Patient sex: M
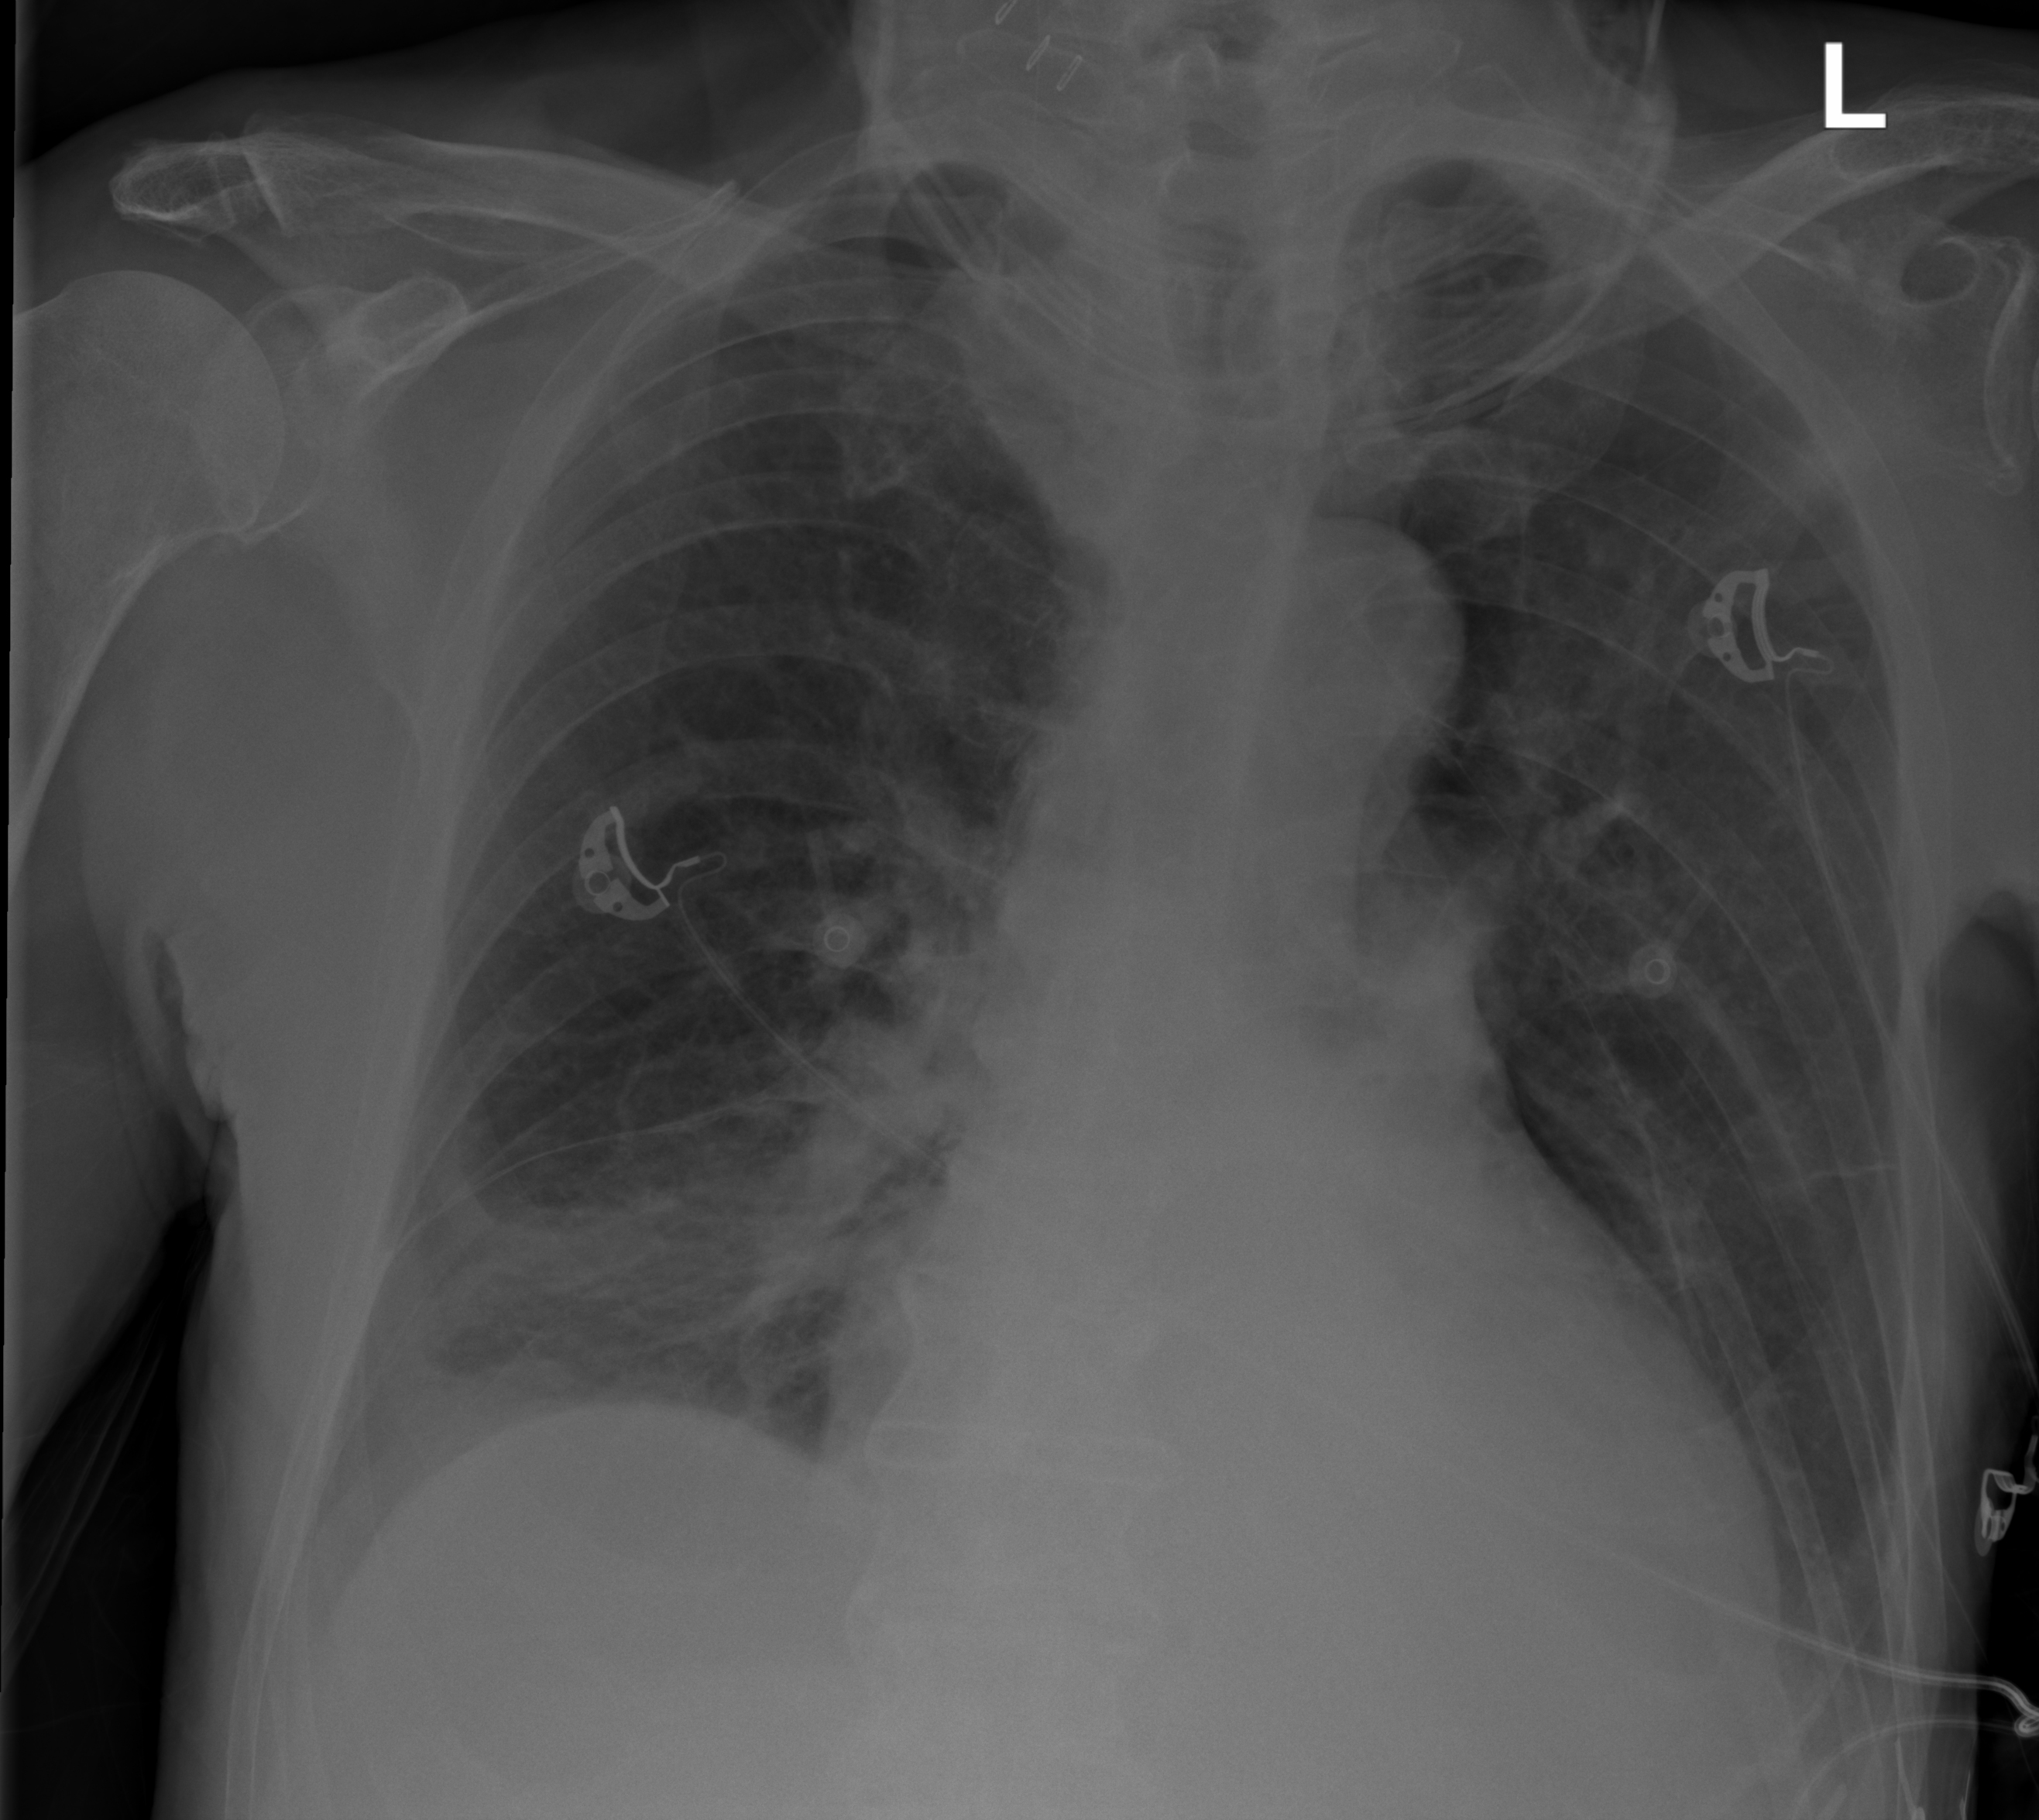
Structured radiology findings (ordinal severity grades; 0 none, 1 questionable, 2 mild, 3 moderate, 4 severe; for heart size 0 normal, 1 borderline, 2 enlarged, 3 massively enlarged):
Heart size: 1
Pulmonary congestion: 2
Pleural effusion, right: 2
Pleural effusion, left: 2
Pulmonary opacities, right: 0
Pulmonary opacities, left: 0
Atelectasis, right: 2
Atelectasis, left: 2